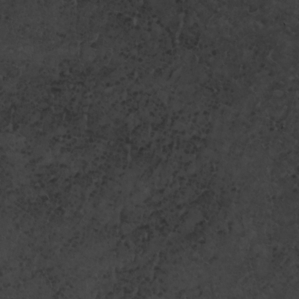
Label: non_frost